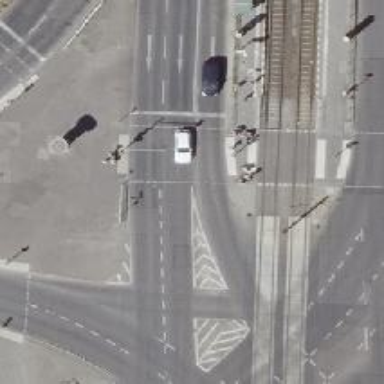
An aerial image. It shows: Road crossing with traffic signals.